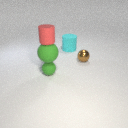
small green rubber sphere below small red rubber cylinder